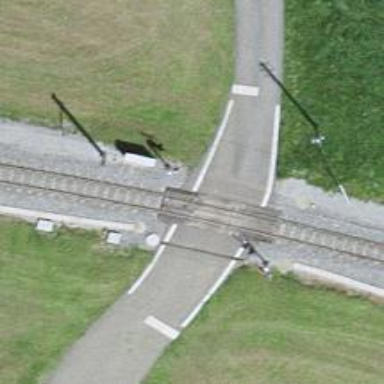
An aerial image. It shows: Uncontrolled railway level crossing.